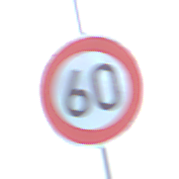
Verkehrszeichen: Geschwindigkeit60
Umgebung: Outdoor, RoadRail
Tageszeit: SunriseSunset
Wetter: PartlyCloudy
Licht: Natural
Jahreszeit: NotSpecified
Kontrast: LowContrast